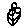
Label: flower